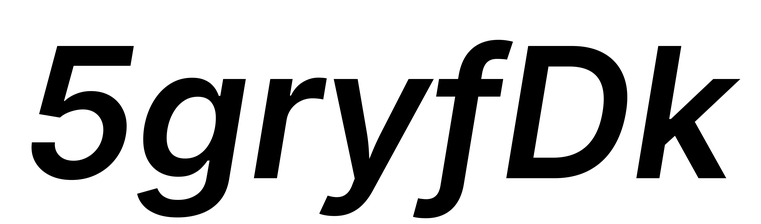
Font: Inter-Italic_SemiBold_Italic